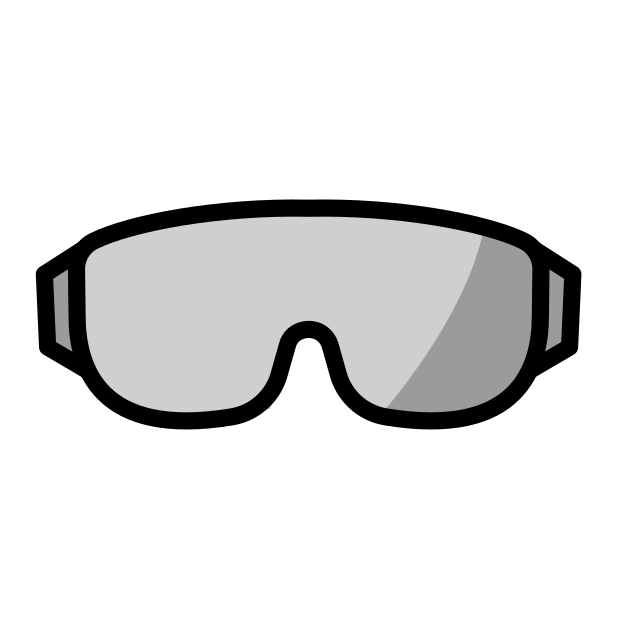
goggles